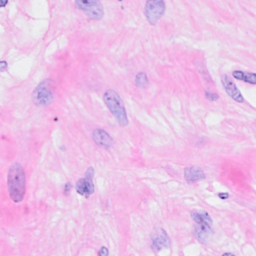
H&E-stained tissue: Breast